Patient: sex M, age 36
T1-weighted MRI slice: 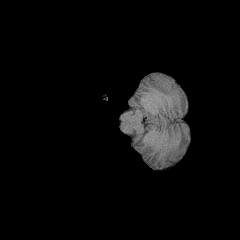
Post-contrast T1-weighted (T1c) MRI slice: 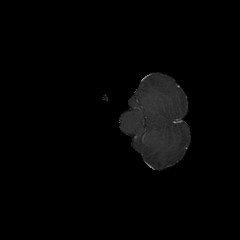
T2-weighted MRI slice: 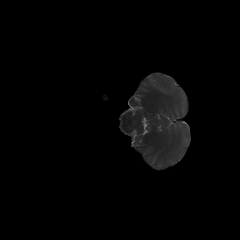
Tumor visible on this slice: no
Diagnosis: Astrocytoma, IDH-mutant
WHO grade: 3